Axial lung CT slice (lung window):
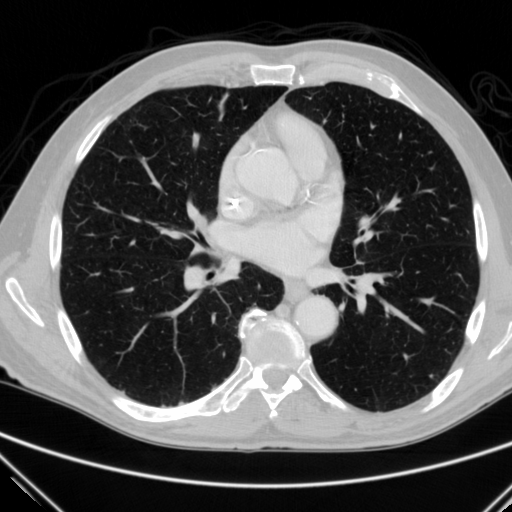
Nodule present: no